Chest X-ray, PA view. Patient: 29 years old, sex M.
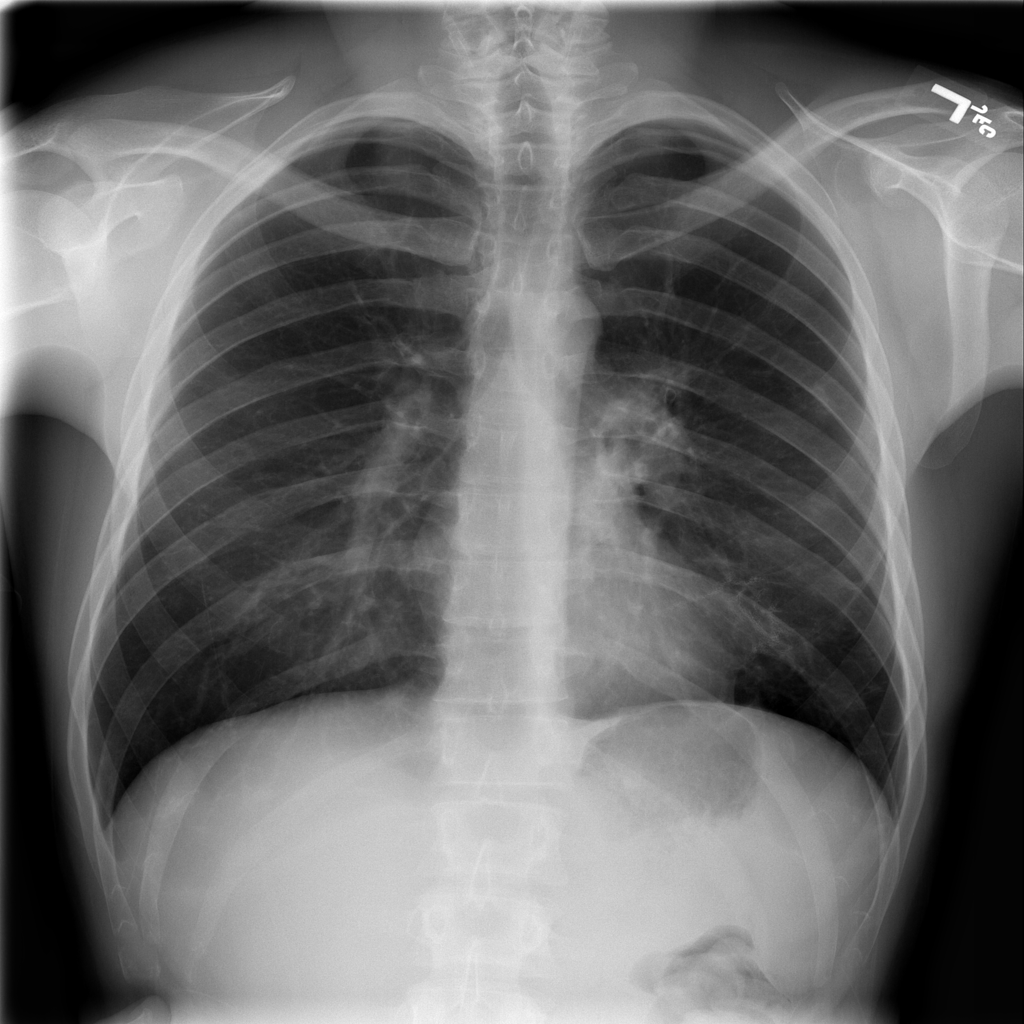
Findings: No Finding